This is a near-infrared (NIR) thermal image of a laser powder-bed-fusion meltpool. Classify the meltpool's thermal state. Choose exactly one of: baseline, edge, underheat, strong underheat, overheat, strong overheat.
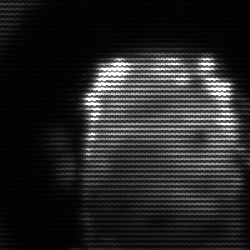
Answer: baseline